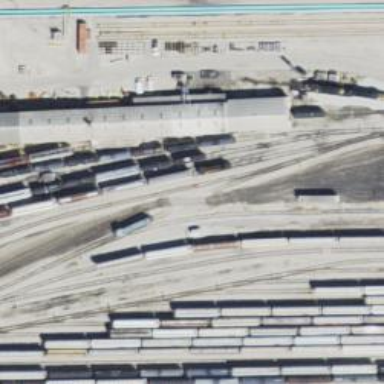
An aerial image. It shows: Rail spur service.